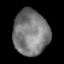
Tissue: lung
Cell type: Others
Senescence score: 0.2334
Nuclear area (px): 1561
Mean DAPI intensity: 123.067